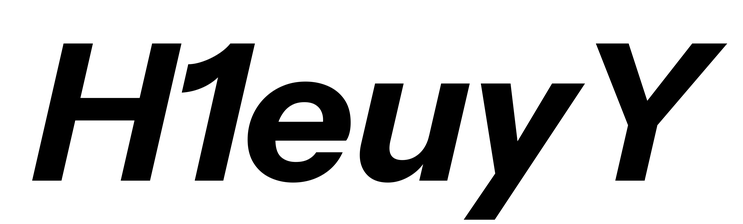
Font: InstrumentSans-Italic_Bold_Italic